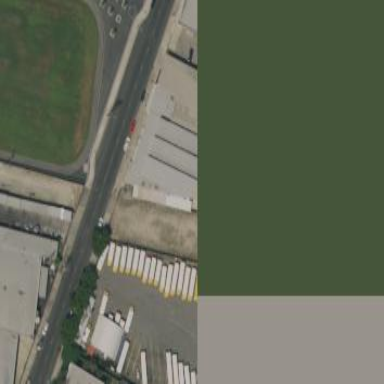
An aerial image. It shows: Warehouse.